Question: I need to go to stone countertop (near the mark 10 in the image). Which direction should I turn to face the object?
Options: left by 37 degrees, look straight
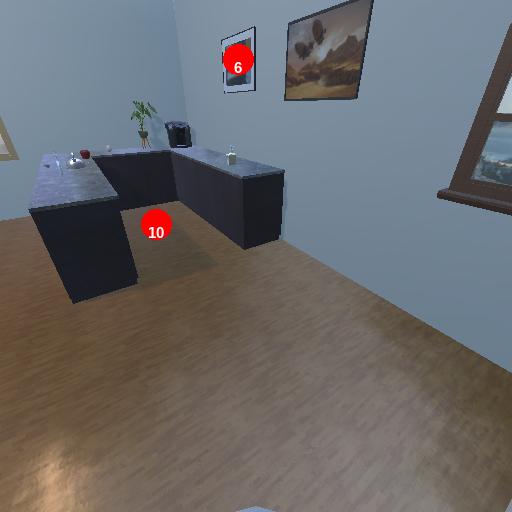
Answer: left by 37 degrees